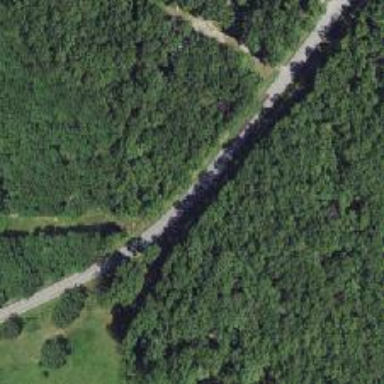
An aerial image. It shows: Secondary road.